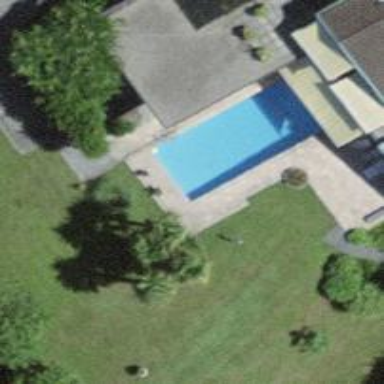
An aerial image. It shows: Swimming pool located in leisure land.